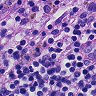
Metastatic tissue present: no